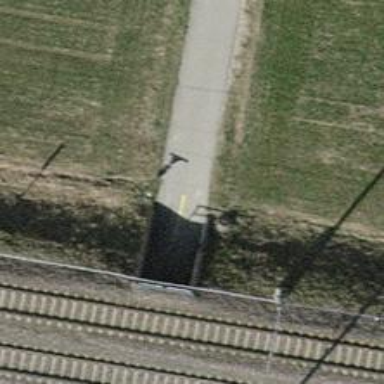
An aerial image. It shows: Tunnel for cyclists to travel through.